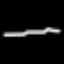
Label: line